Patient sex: M
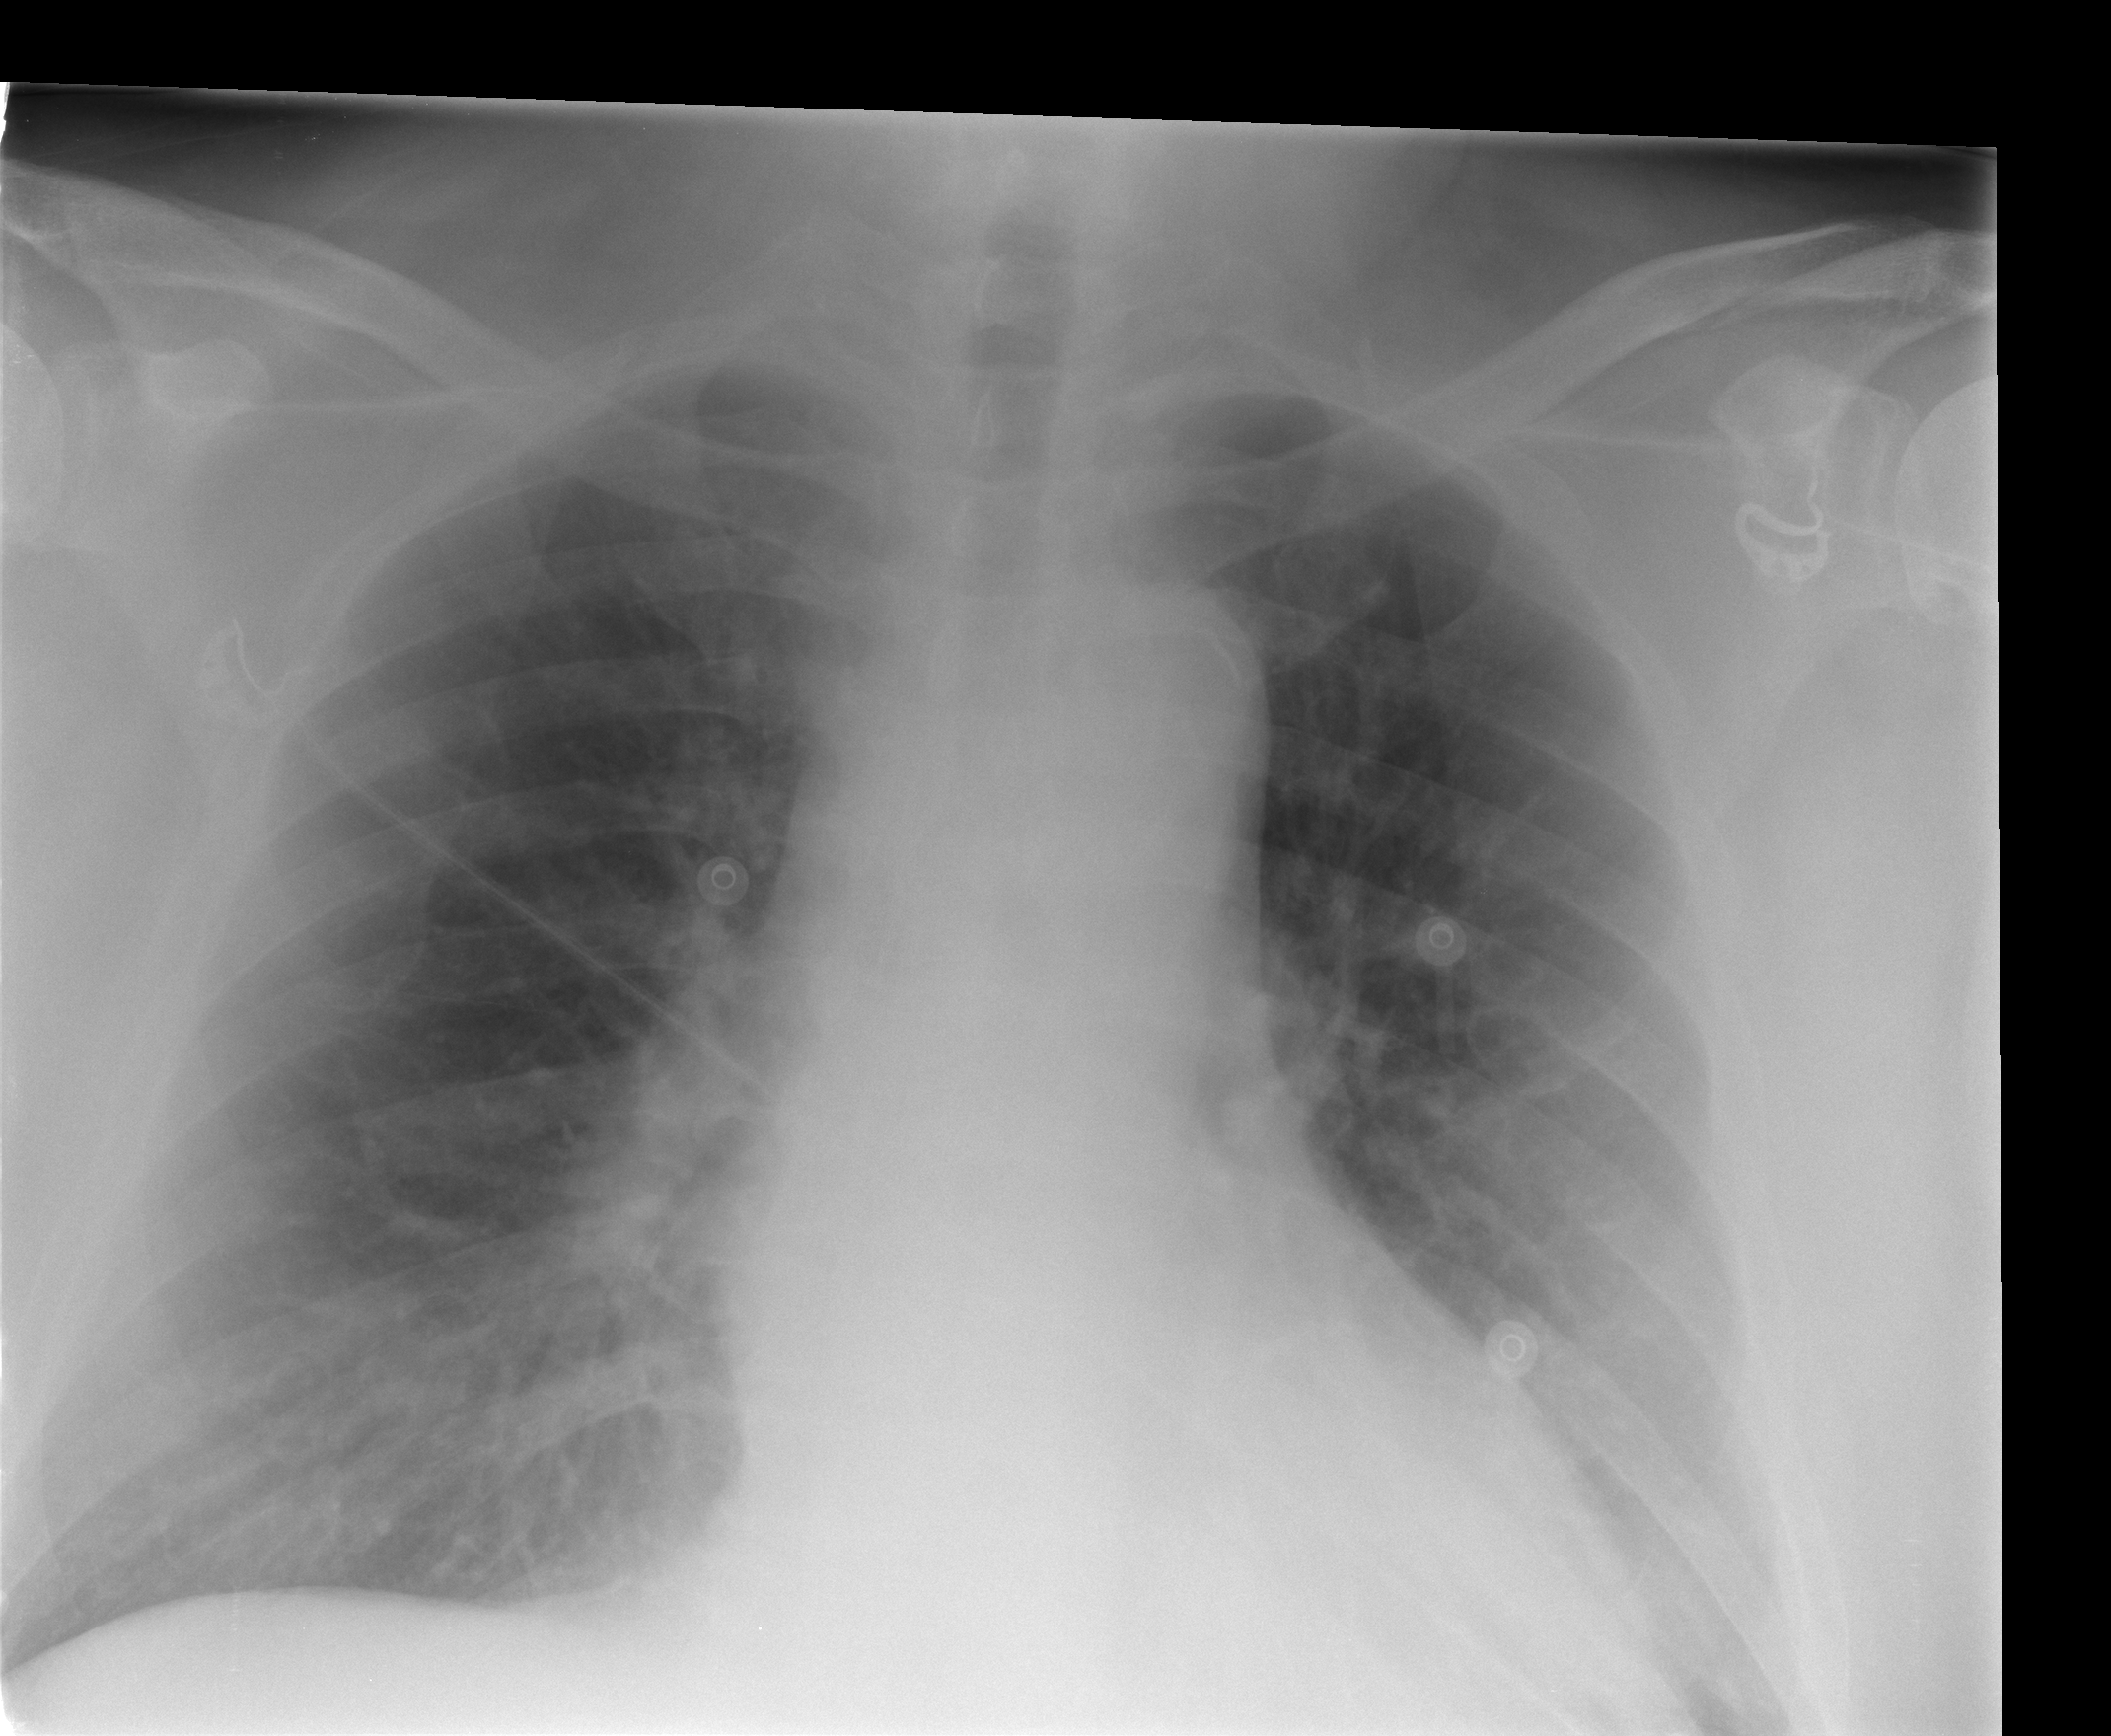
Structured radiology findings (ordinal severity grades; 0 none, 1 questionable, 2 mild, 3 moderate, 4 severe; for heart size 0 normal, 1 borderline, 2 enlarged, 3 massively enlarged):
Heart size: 1
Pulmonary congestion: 2
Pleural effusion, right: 0
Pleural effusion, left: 0
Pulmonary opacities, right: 0
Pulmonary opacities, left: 0
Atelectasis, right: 0
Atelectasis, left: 0